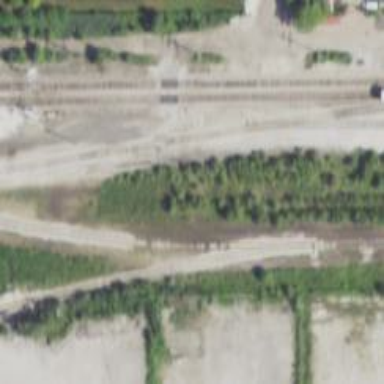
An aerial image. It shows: Abandoned railway yard is depicted.